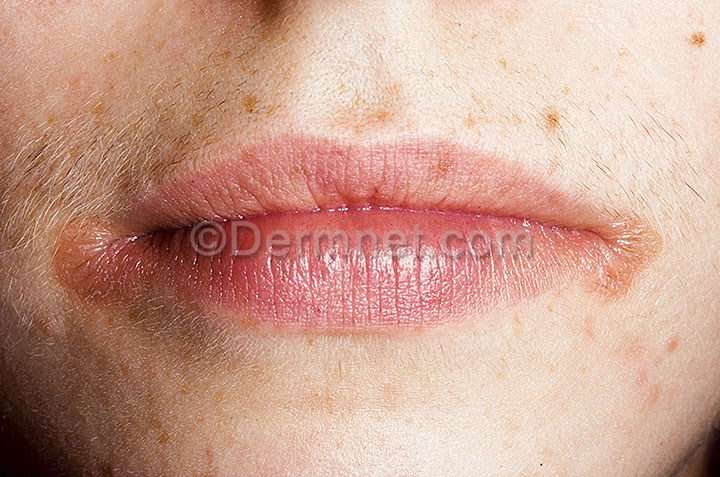
Disease: Tinea Ringworm Candidiasis and other Fungal Infections